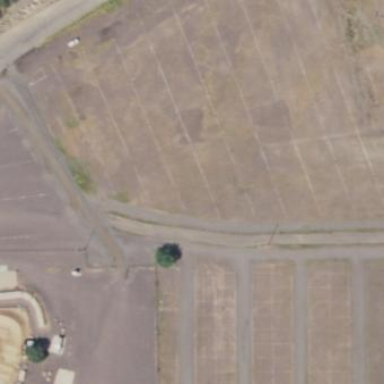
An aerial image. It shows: Motocross pitch for leisure land sports.